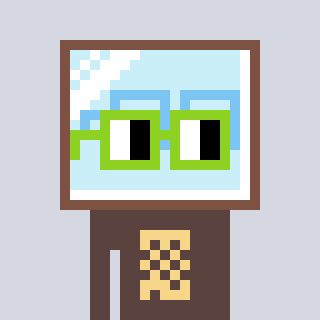
a pixel art character with square light green glasses, a mirror-shaped head and a darkbrown-colored body on a cool background